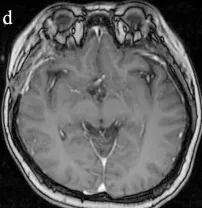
Radiological evaluation of CG postoperatively. The size of the residual tumor decreased following GKRS (c-f).
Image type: radiology (mri)